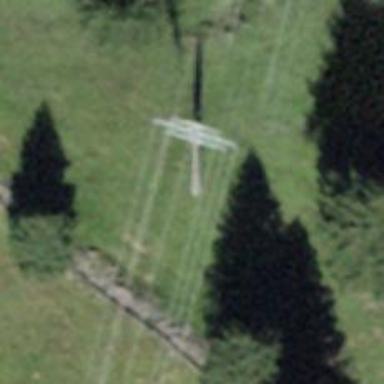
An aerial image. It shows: Power tower.